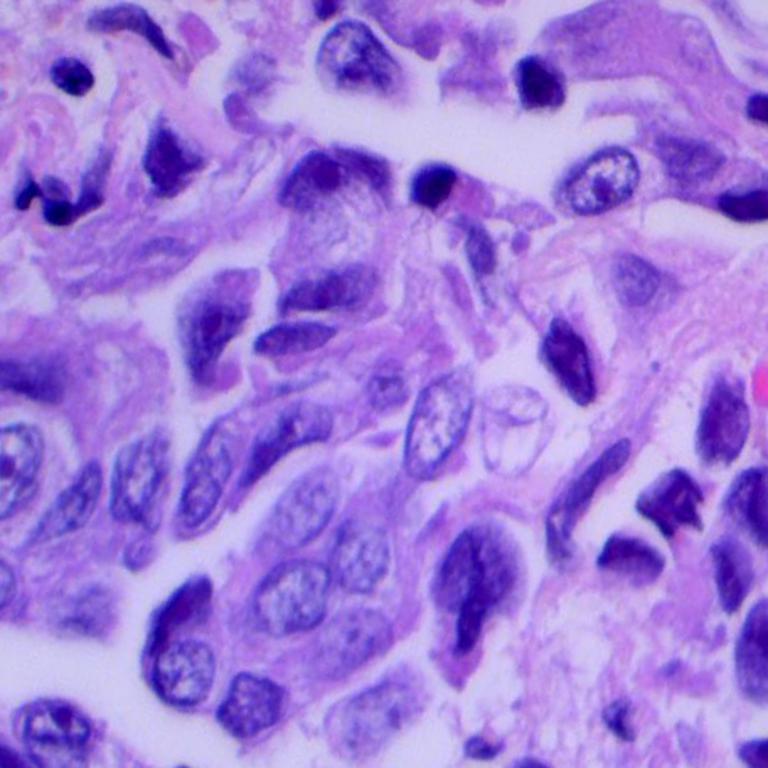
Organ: lung
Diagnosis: adenocarcinomas